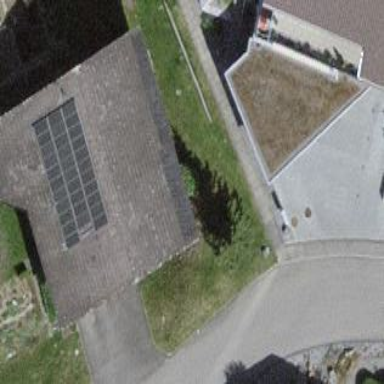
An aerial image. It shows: Simple house.